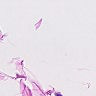
Metastatic tissue present: no